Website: walmart
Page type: account-selection
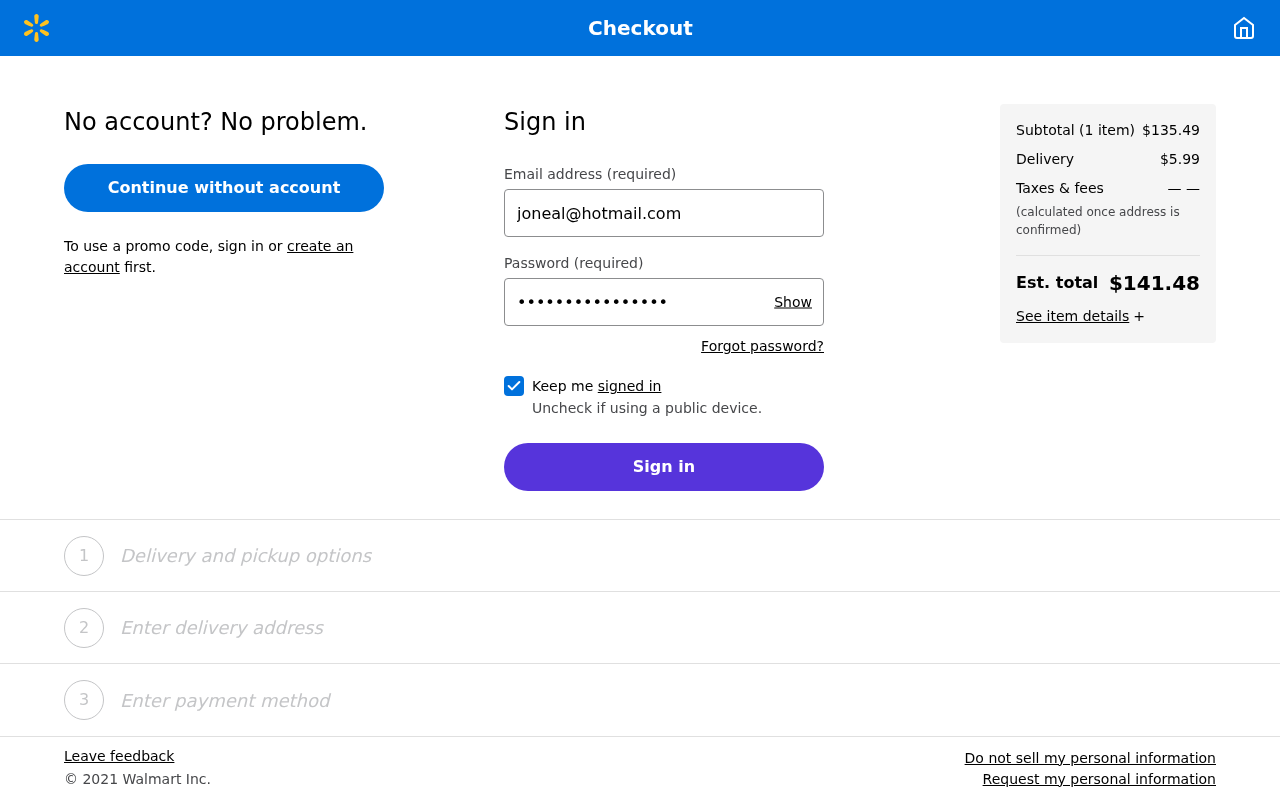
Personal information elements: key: PII_EMAIL
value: joneal@hotmail.com
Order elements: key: ORDER_NUM_ITEMS
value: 1
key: ORDER_SUBTOTAL
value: $135.49
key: ORDER_SHIPPING_COST
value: $5.99
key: ORDER_TOTAL
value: $141.48